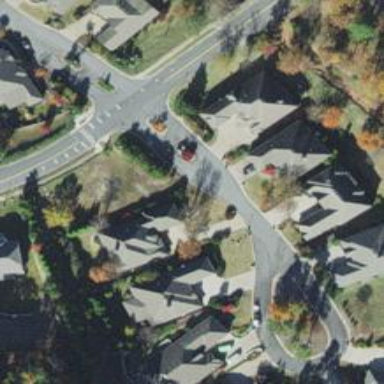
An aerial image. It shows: Residential road.